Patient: sex M, age 60
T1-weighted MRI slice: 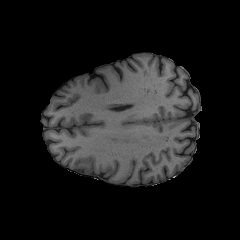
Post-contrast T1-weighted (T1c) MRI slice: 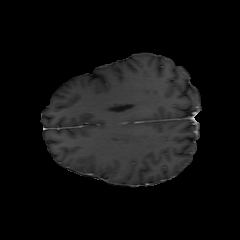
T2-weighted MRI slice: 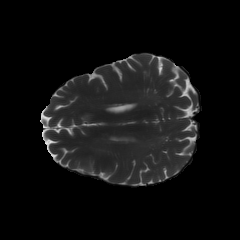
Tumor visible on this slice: yes
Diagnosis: Glioblastoma, IDH-wildtype
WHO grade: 4